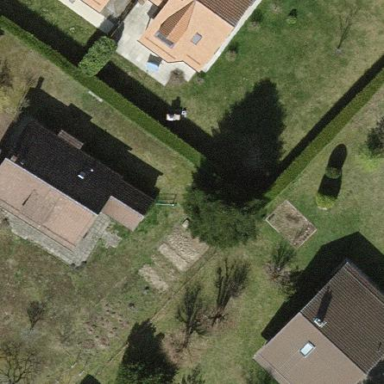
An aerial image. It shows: Simple house.